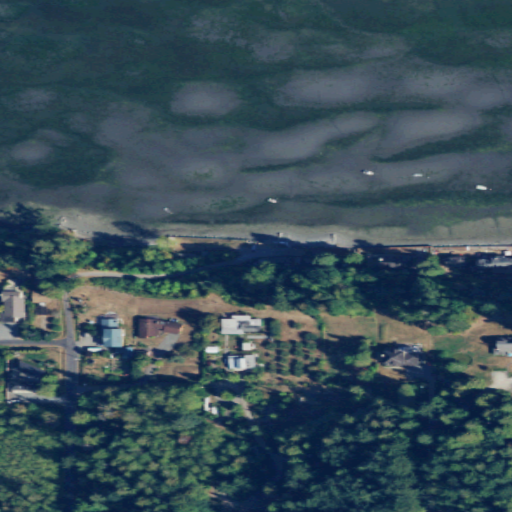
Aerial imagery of beach in Washington named Samish Beach containing open water, open development, evergreen forest, low intensity development, barren land, mixed forest, pasture, woody wetlands, medium intensity development, grassland, herbaceous wetlands, and shrub